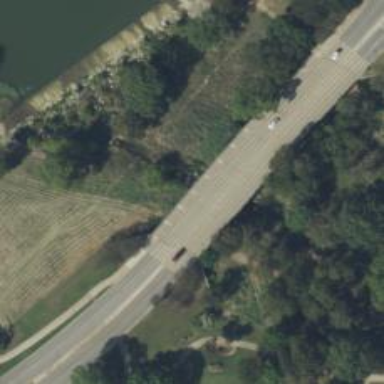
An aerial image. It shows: Tertiary road with bridge.